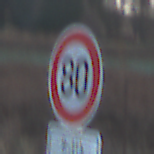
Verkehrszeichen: Geschwindigkeit80
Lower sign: ZeitangabenOhneBeschraenkungAufWochentage2
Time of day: SunriseSunset
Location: Outdoor (Nature)
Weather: Clear
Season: Winter
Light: Natural